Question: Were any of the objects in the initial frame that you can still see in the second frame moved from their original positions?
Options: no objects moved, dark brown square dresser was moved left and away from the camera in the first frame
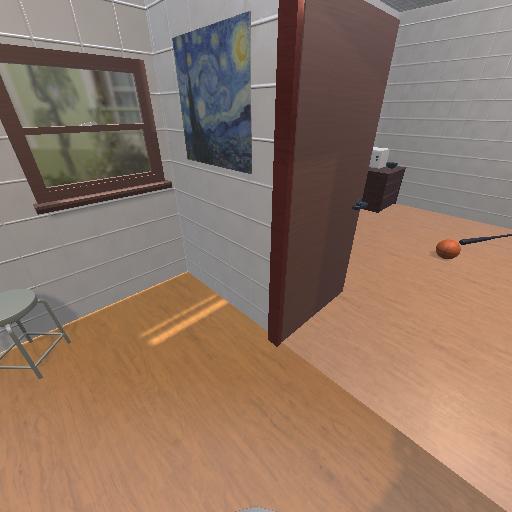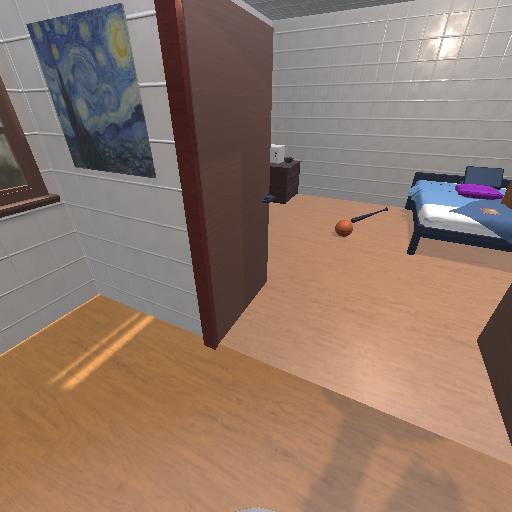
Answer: no objects moved